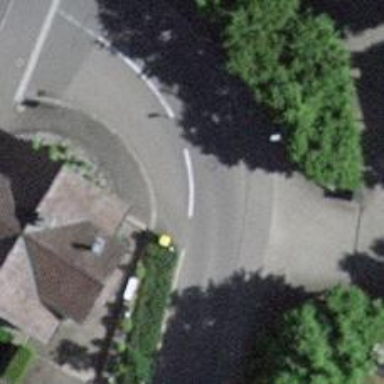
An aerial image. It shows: Residential road with opposite cycleway.